【题型】解答题　【知识点】平面几何　【难度】easy
已知：如图, 四边形 $ABCD$ 中, $AB // CD$, 点 $E$ 在边 $AD$ 上, $CE$ 与 $BA$ 的延长线交于点 $F$, $\frac{FA}{AB} = \frac{AE}{ED}$。

(1) 求证：四边形 $ABCD$ 为平行四边形；

(2) 联结 $FD$, 分别延长 $FD$、$BC$ 交于点 $G$, 如果 $FC^2 = FD \cdot FG$, 求证：$AD \cdot CG = BF \cdot CD$。
【解答】
解：(1) $\because$ $AB // CD$,

$\therefore$ $\triangle AEF \sim \triangle DEC$,

$\therefore$ $\frac{AF}{CD} = \frac{AE}{ED}$,

$\because$ $\frac{FA}{AB} = \frac{AE}{ED}$,

$\therefore$ $AB = CD$,

$\therefore$ 四边形 $ABCD$ 是平行四边形；

(2)证明：根据题意作图如下,

$\because$ 四边形 $ABCD$ 是菱形,

$\therefore AB = AD = BC = CD$,

$\because AD = BC$, $GB = BC$,

$\therefore AD = GB$,

$\because AD // GB$,

$\therefore \triangle ADF \sim \triangle BGF$,

$\therefore \frac{AF}{BF} = \frac{AD}{GB} = 1$,

$\therefore AF = BF = \frac{1}{2}AB = \frac{1}{2}CD$,

$\because AF // CD$,

$\therefore \triangle AEF \sim \triangle CED$,

$\therefore \frac{EF}{ED} = \frac{AF}{CD} = \frac{1}{2}$,

$\therefore ED = 2EF$,

$\because \angle ECD = \angle EAD$, $\angle G = \angle EDA$, 且 $\angle EAD = \angle EDA$,

$\therefore \angle ECD = \angle G$,

$\because \angle EDC = \angle CDG$,

$\therefore \triangle EDC \sim \triangle CDG$,

$\therefore \frac{CD}{DG} = \frac{ED}{CD}$,

$\therefore \frac{AD}{GD} = \frac{2EF}{AD}$,

$\therefore AD^2 = 2EF \cdot GD$。
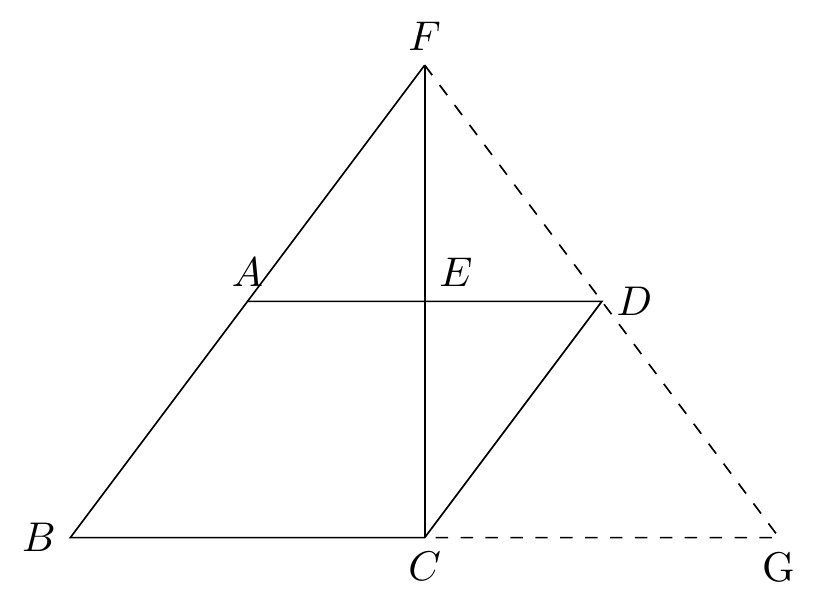